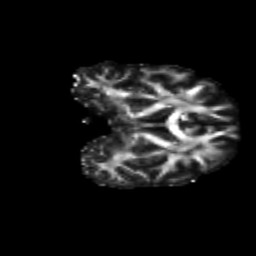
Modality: FA
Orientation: coronal
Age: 50
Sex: female
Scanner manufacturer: siemens
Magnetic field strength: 3 T
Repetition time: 4.71 s
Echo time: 0.0906 s